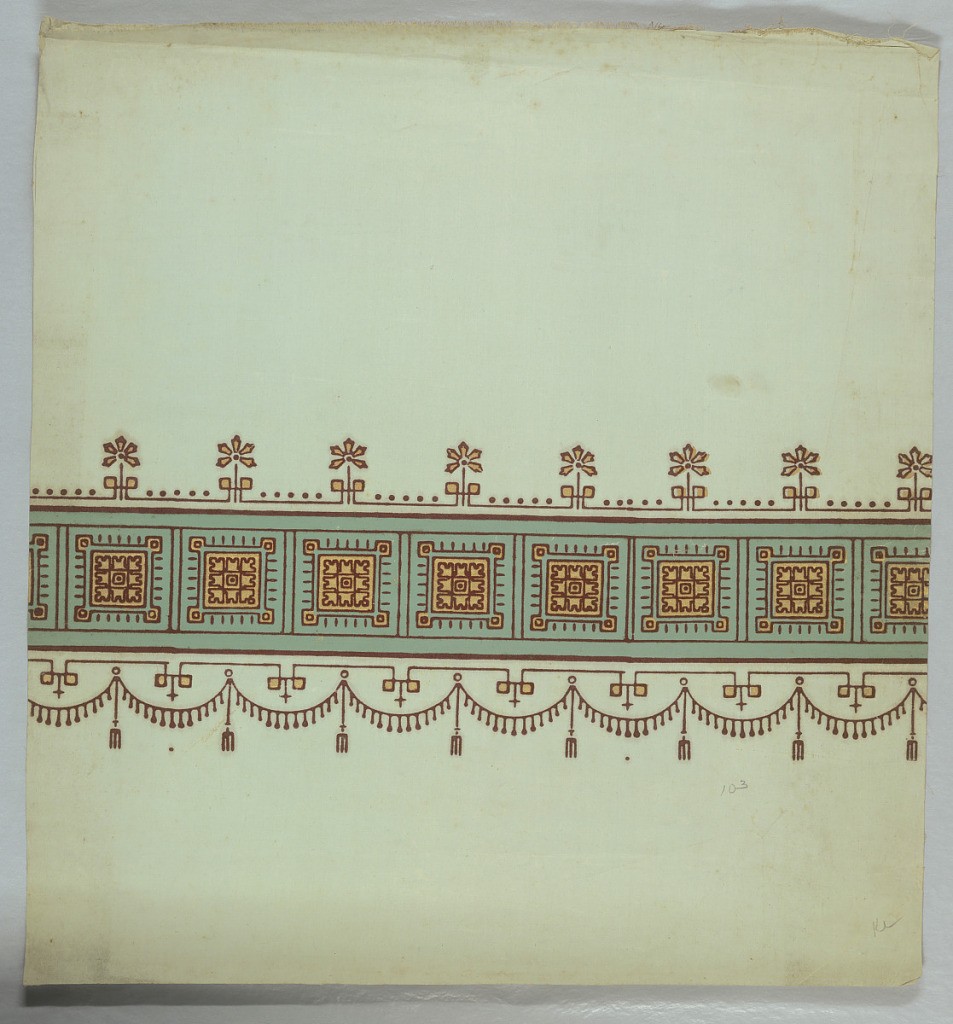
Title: Window shade
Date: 1875–1900
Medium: Block-printed and flocked
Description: Green band containing square gold motifs runs across one end of shade. Above this band are small stylized floral motifs. Below, is a fringed swag with tassels printed in flock. Printed on a pale green shade.